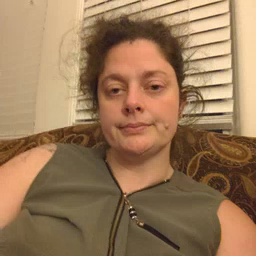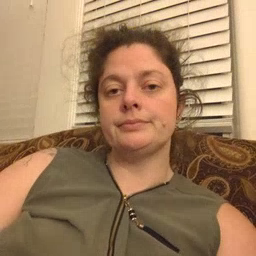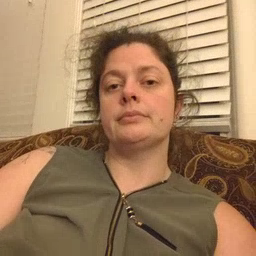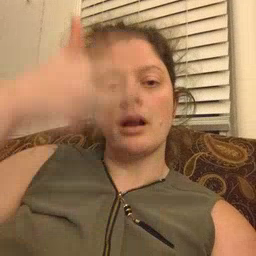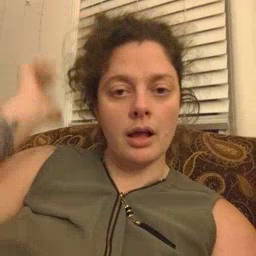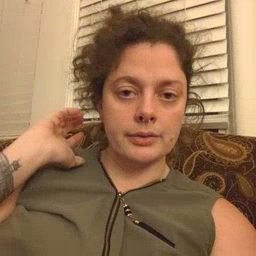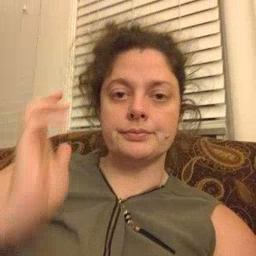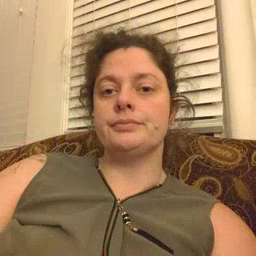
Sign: lion